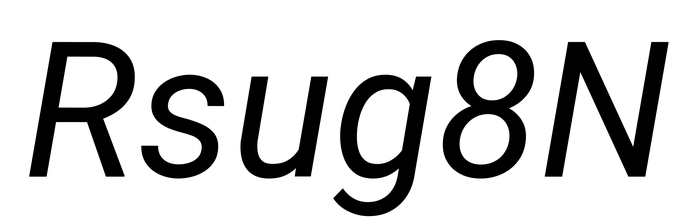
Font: Roboto-Italic_Italic